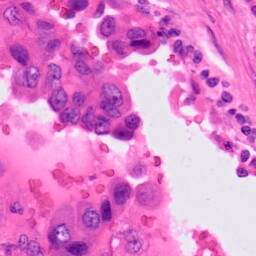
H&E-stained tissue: Lung